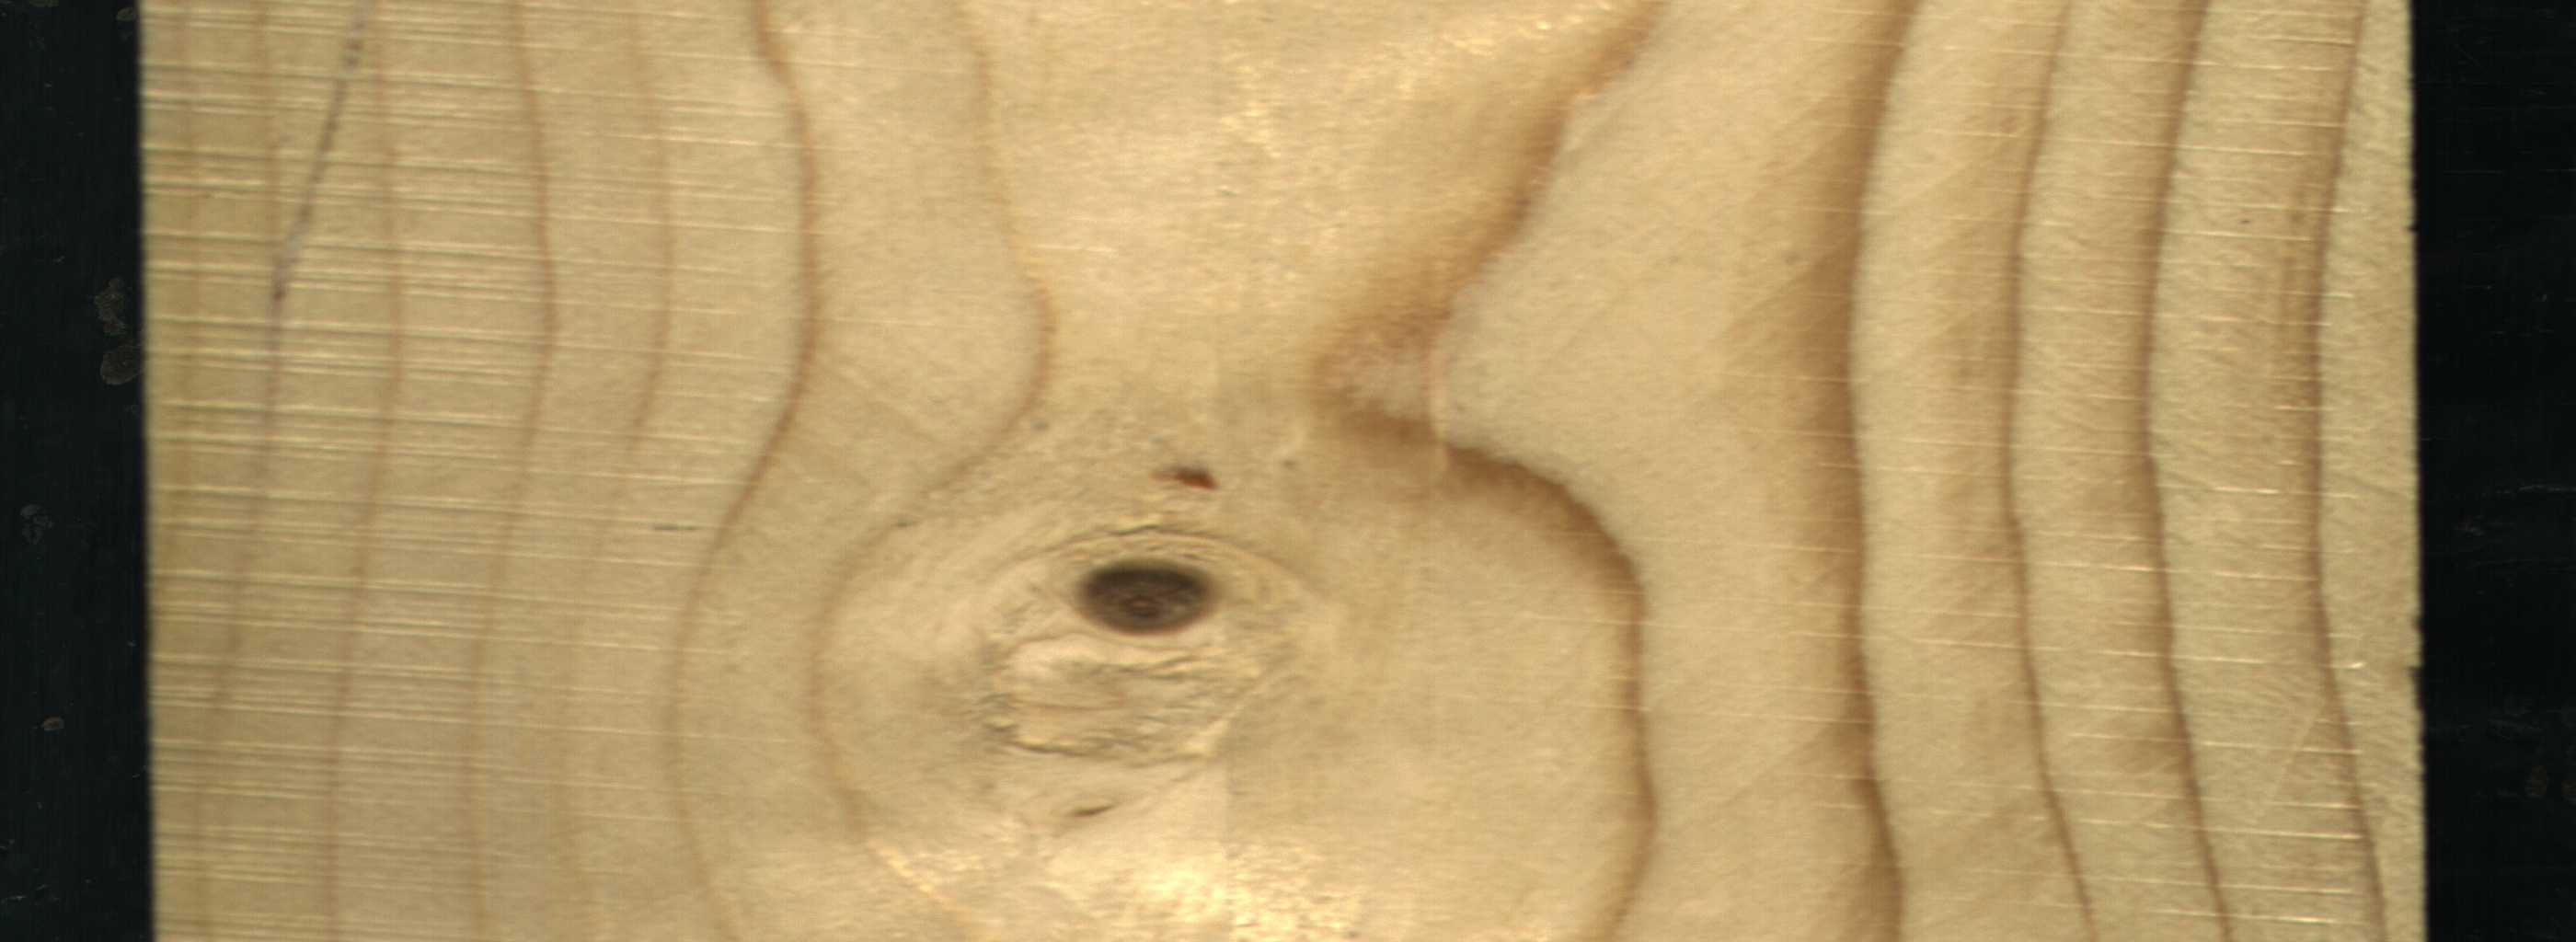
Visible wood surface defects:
Dead_Knot